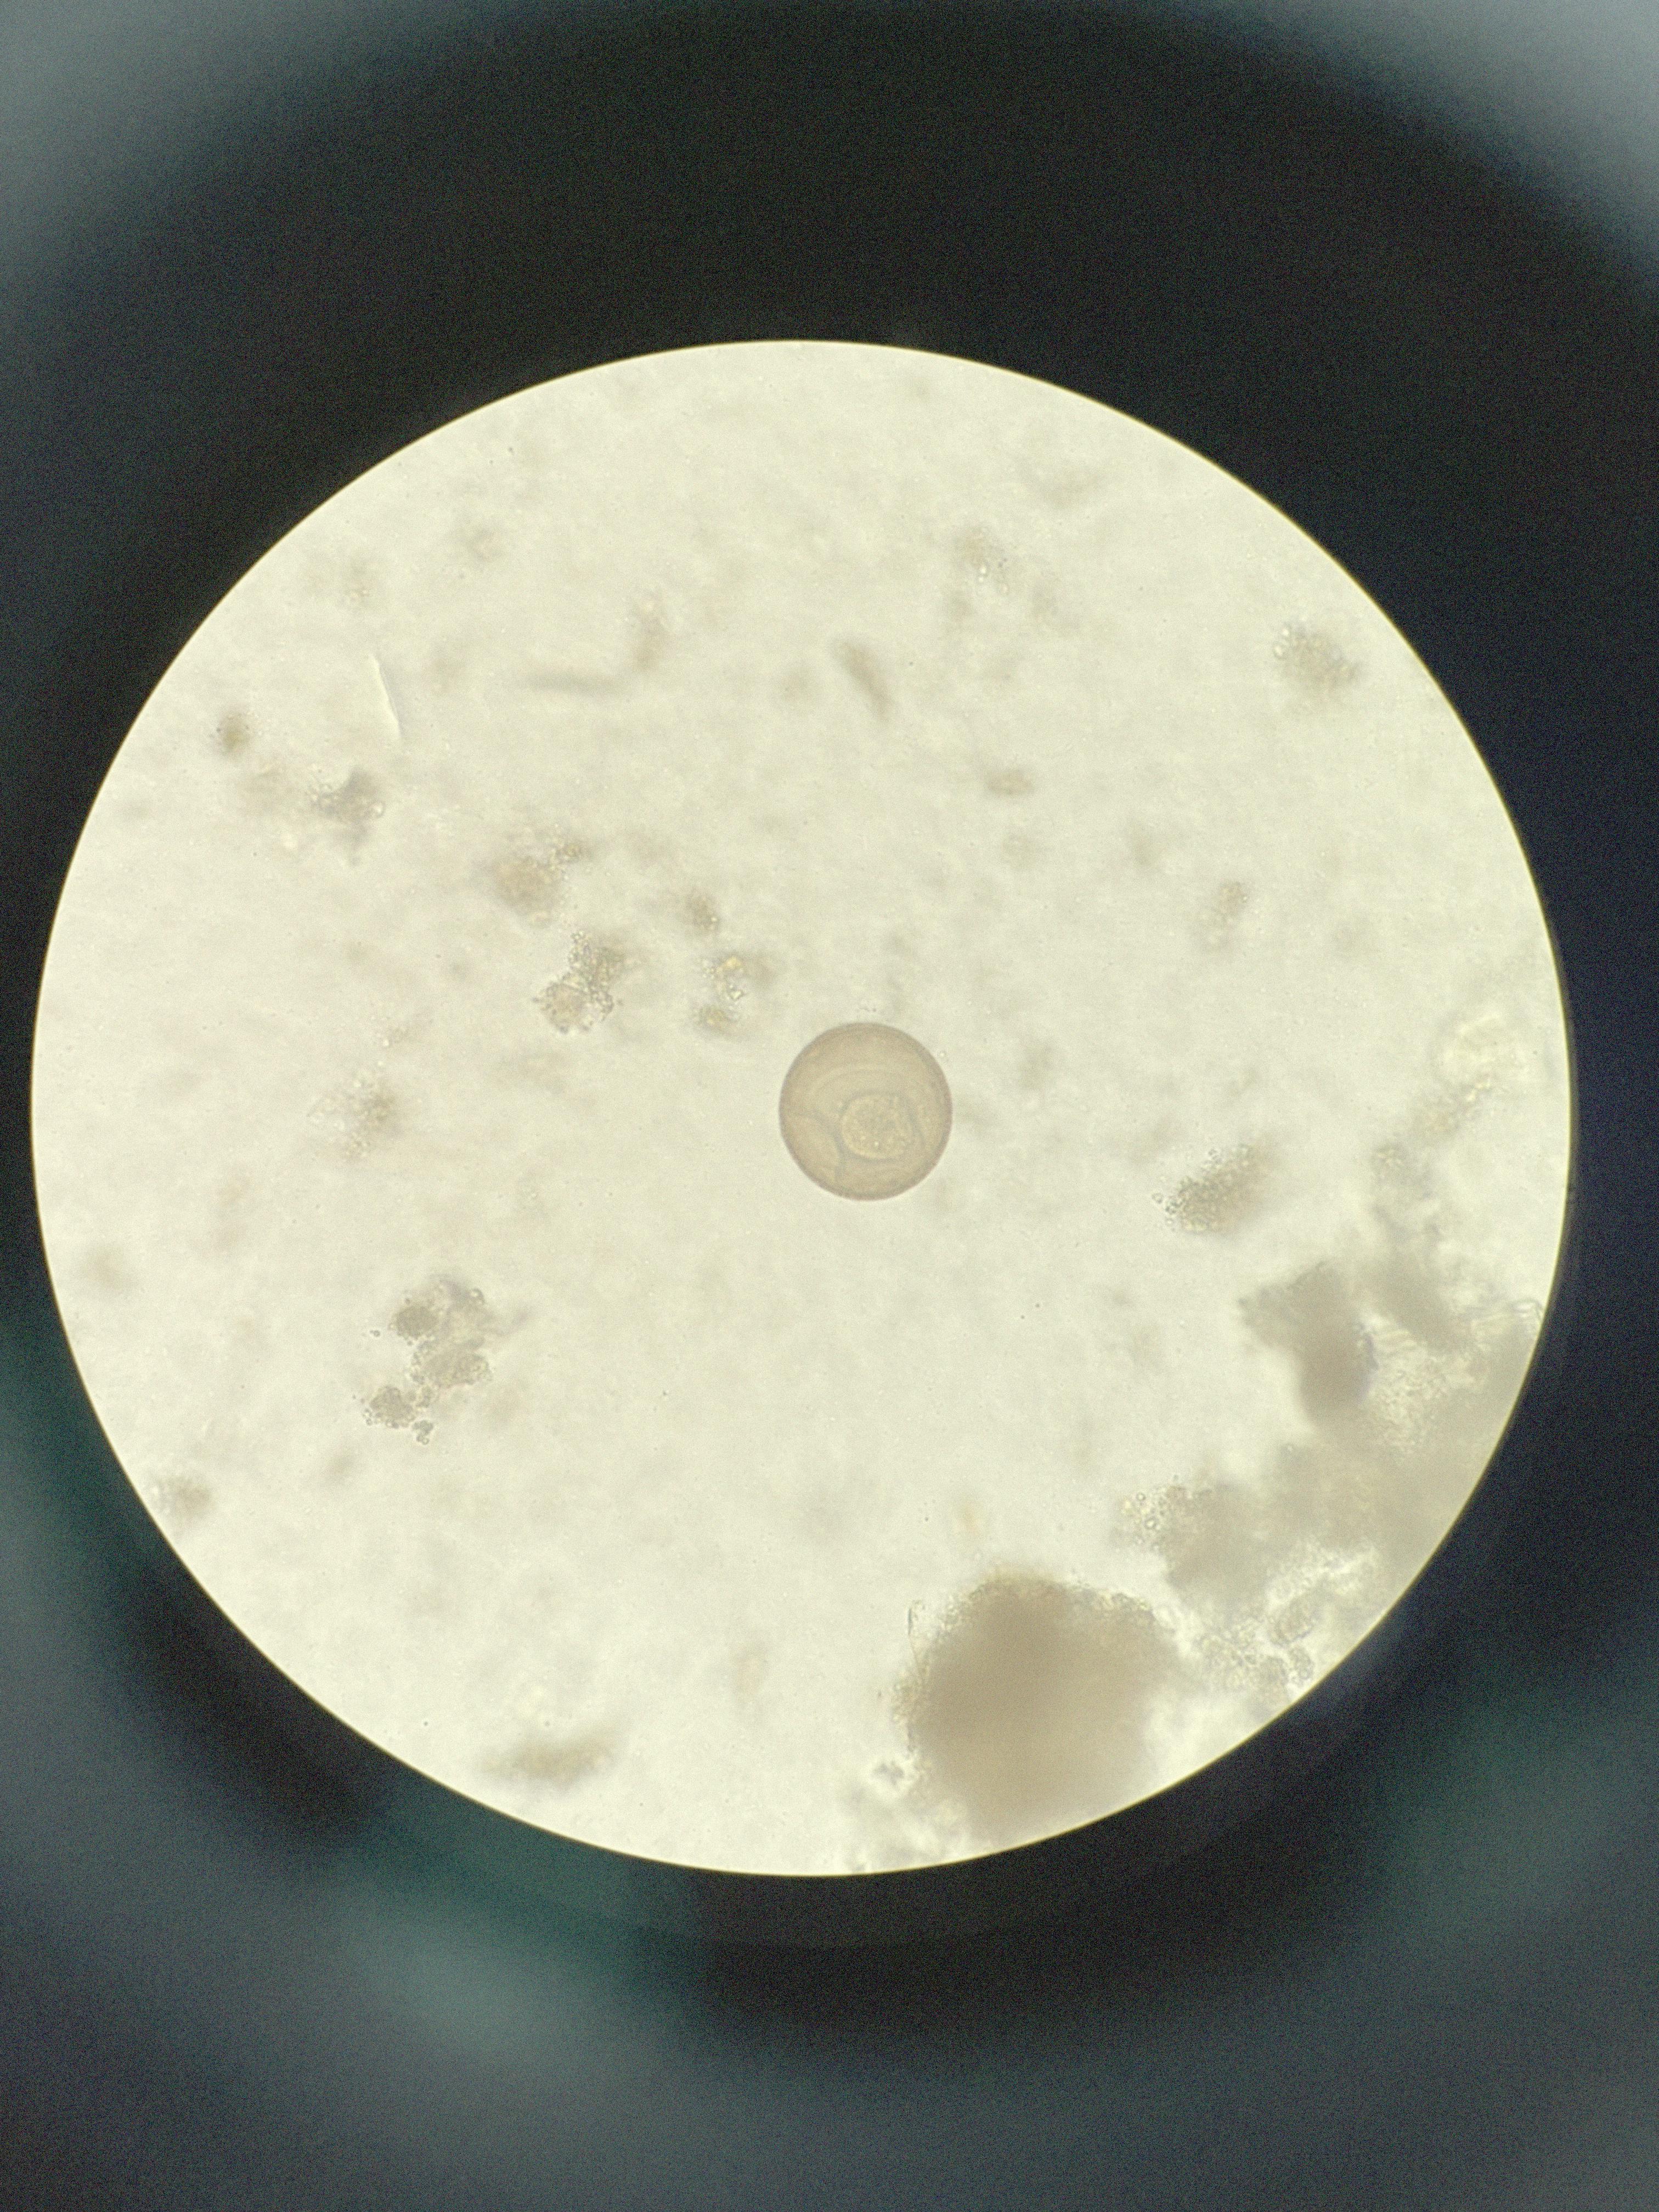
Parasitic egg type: Hymenolepis diminuta